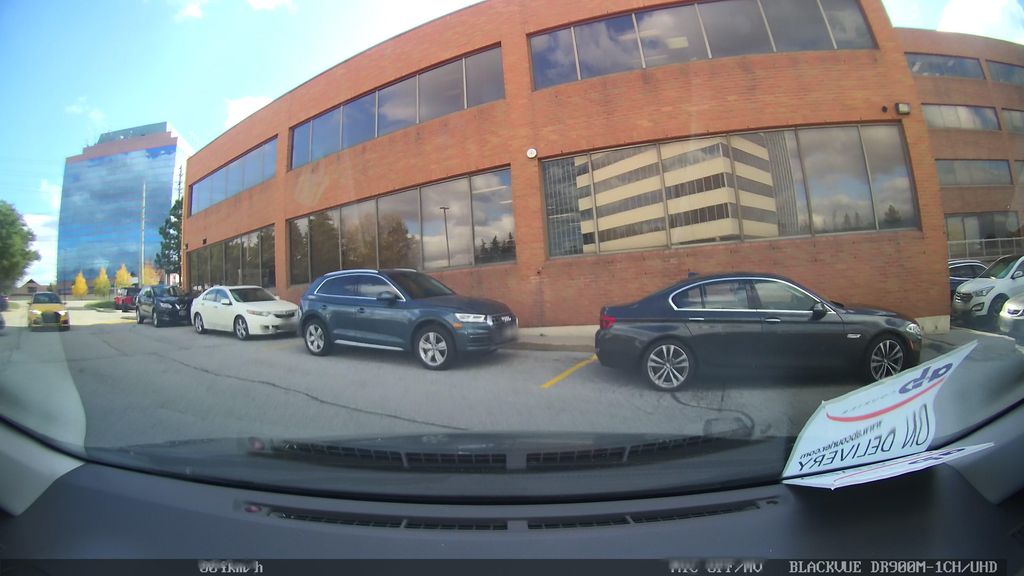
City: toronto